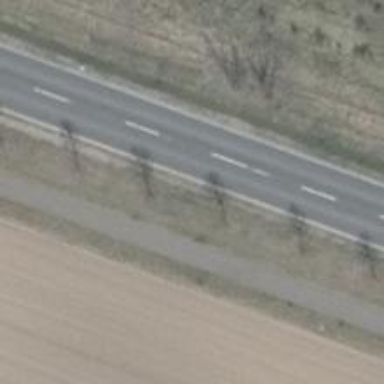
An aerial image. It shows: Broadleaved deciduous tree commonly found along the streets.